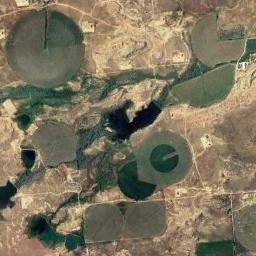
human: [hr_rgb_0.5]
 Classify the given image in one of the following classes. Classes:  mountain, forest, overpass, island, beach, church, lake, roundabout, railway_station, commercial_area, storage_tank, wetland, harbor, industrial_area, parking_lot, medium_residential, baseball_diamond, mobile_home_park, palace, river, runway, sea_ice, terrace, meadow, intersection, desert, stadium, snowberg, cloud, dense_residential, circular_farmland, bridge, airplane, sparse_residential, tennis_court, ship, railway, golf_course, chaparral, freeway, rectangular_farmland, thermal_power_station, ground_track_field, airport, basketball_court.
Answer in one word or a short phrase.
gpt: circular_farmland